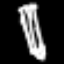
Label: pencil